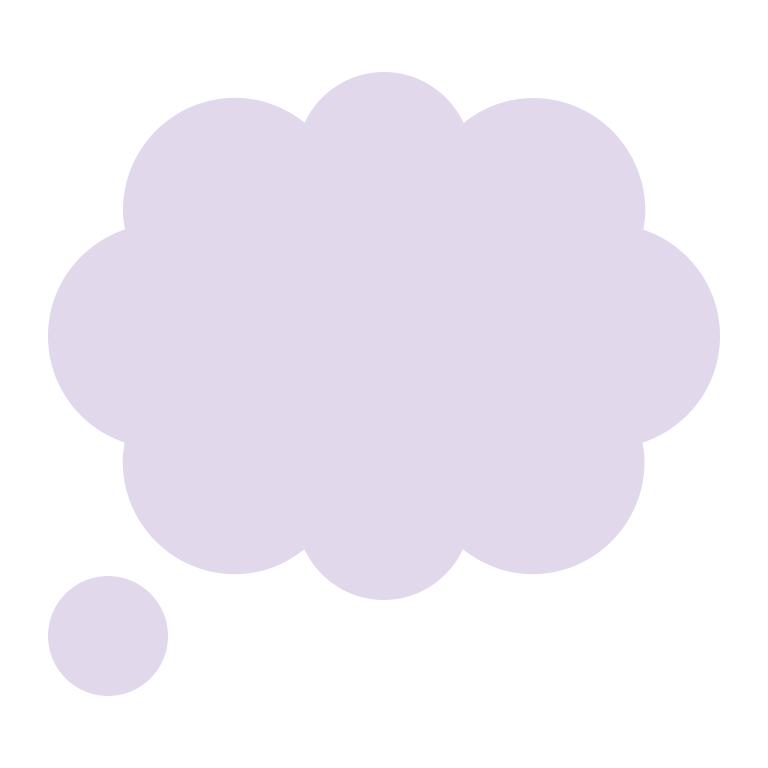
thought balloon flat